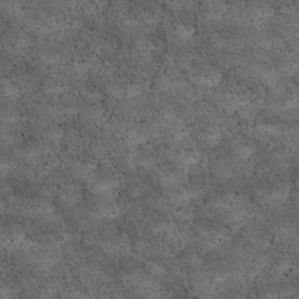
Label: non_frost